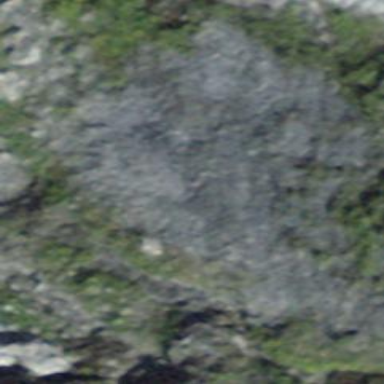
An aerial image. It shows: Natural scree.